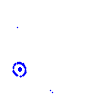
Particle: proton